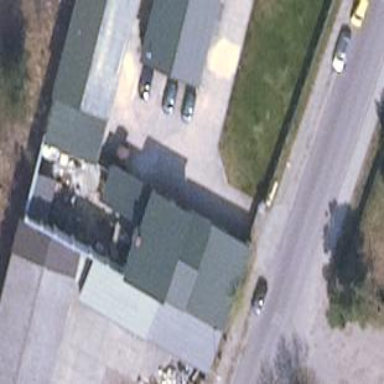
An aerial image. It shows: Industrial building.